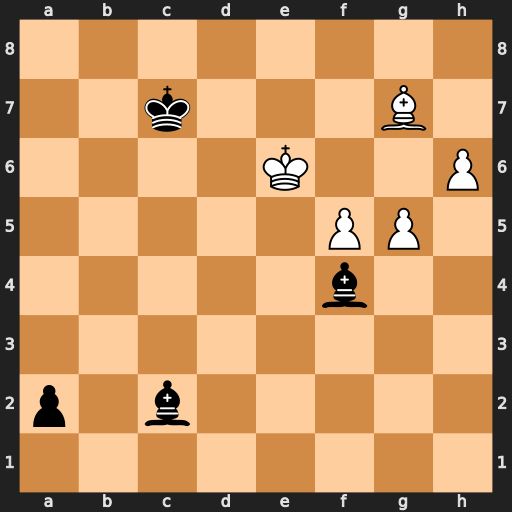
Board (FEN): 8/2k3B1/4K2P/5PP1/5b2/8/p1b5/8
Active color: w
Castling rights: -
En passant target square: -
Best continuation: h7 Bb3+ Ke7 Bxg5+ Ke8 Ba4+ Kf7